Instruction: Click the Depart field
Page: home
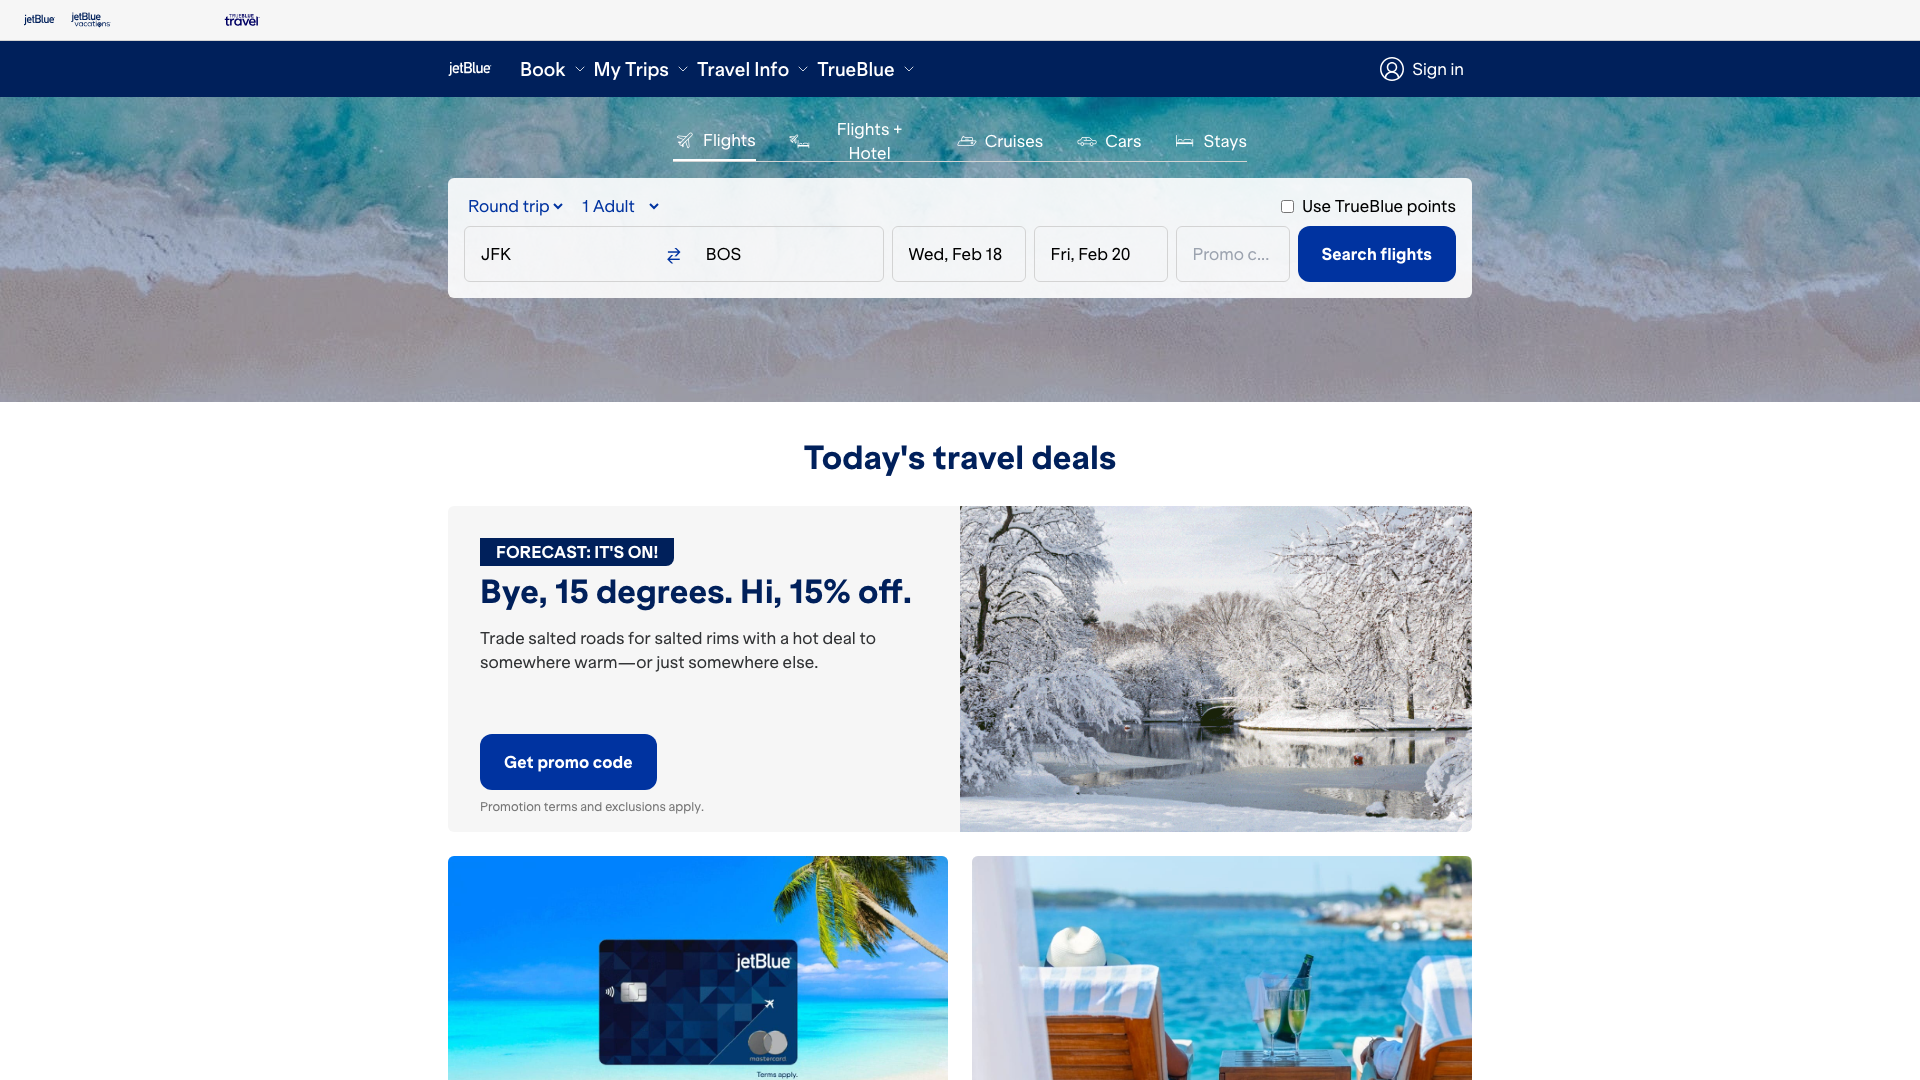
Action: click